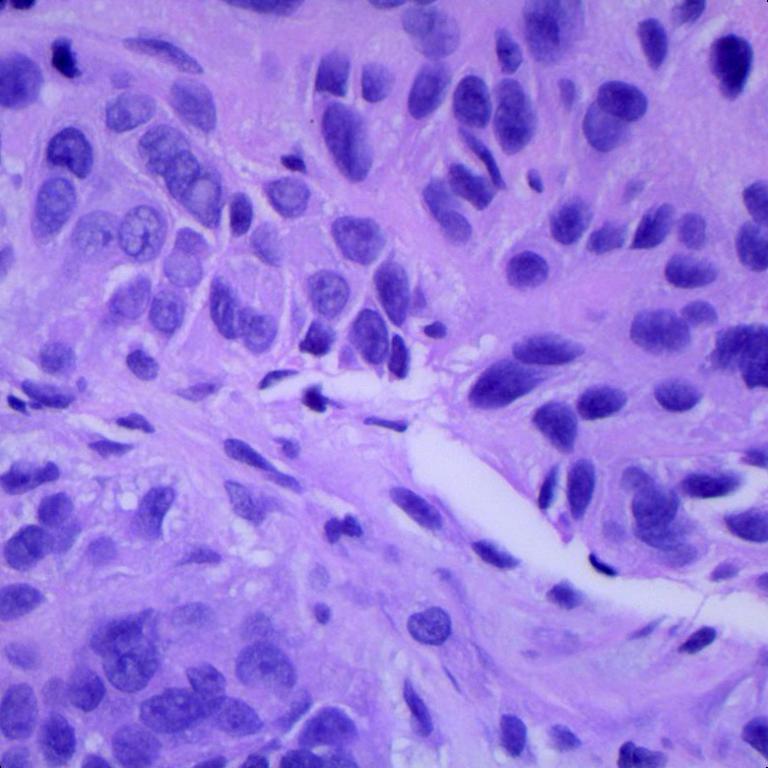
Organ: lung
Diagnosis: squamous carcinomas